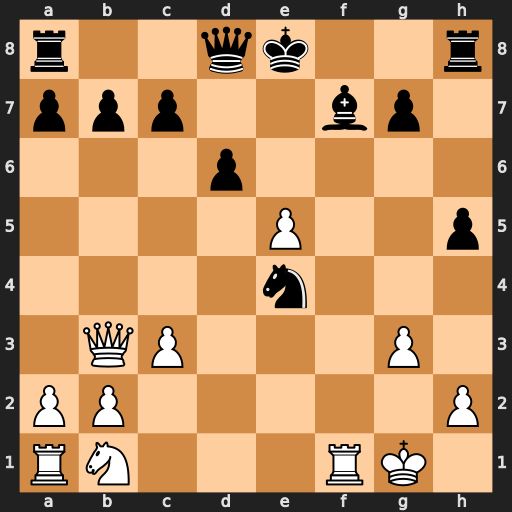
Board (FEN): r2qk2r/ppp2bp1/3p4/4P2p/4n3/1QP3P1/PP5P/RN3RK1
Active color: w
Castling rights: kq
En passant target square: -
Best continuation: Qxf7#